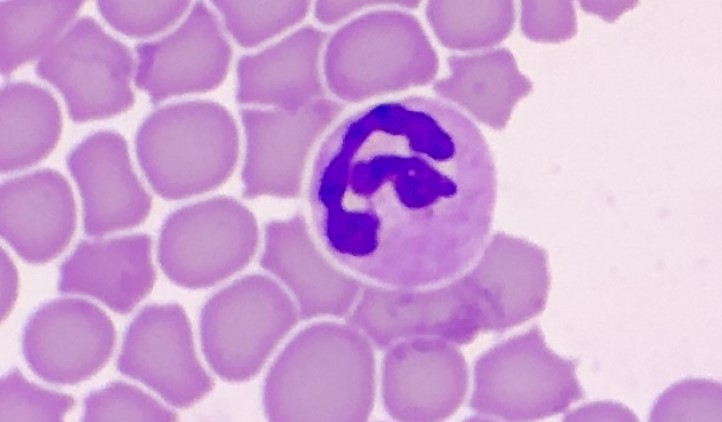
White blood cell type: Neutrophil